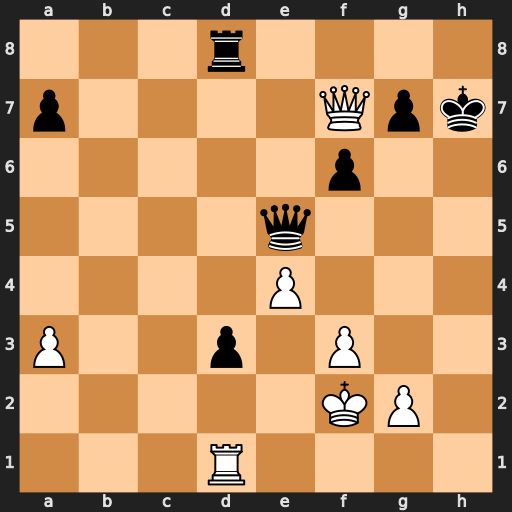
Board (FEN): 3r4/p4Qpk/5p2/4q3/4P3/P2p1P2/5KP1/3R4
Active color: w
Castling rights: -
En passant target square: -
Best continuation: Rh1+ Qh2 Rxh2#